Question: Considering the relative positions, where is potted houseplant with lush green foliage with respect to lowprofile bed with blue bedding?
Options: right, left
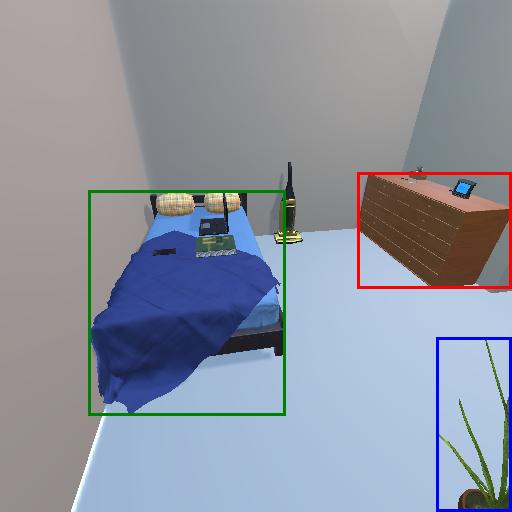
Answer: right